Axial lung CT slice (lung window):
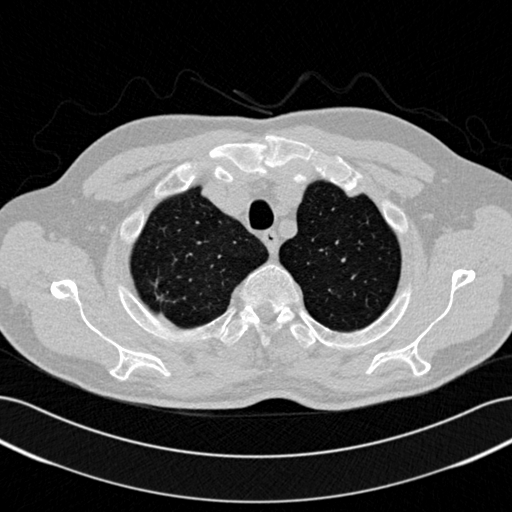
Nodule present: no